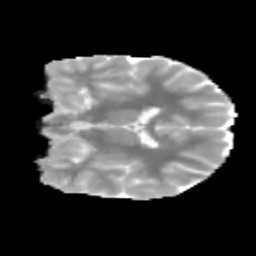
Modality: MD
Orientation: coronal
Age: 11
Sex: male
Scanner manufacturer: siemens
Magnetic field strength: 3 T
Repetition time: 3.8 s
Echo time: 0.07 s